Question: Many keyboards have media control keys on them these days: Play/Pause, Next, Previous, etc.

Is it possible to capture and react to keypresses on these media keys in webpage in a browser? My rudimentary tests show that they don't fire the keypress event on the 'window' object.
A built-in solution would obviously be great, but for my situation, even an extension would be ok. Is it possible to write a Firefox/Chrome plugin that would do this?
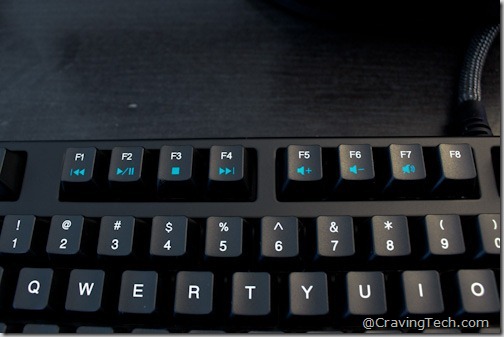
Answer: Currently, <URL> to handle of the Media key events.
'''
navigator.mediaSession.setActionHandler('play', function() { /* Do something */ });
navigator.mediaSession.setActionHandler('pause', function() { /* Do something */ });
navigator.mediaSession.setActionHandler('seekbackward', function() { /* Do something */ });
navigator.mediaSession.setActionHandler('seekforward', function() { /* Do something */ });
navigator.mediaSession.setActionHandler('previoustrack', function() { /* Do something */ });
navigator.mediaSession.setActionHandler('nexttrack', function() { /* Do something */ });
'''
The current playback state can be also be accessed using <URL>, i.e.
'''
navigator.mediaSession.playbackState; //"paused" or "playing"
'''